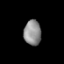
Tissue: prostate
Cell type: T cells
Senescence score: 0.3575
Nuclear area (px): 426
Mean DAPI intensity: 141.092